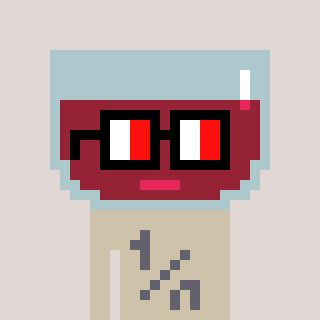
a pixel art character with square glasses with black frames and red eyes, a wine-shaped head and a bege-colored body on a warm background